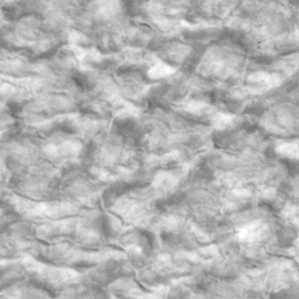
Label: non_frost